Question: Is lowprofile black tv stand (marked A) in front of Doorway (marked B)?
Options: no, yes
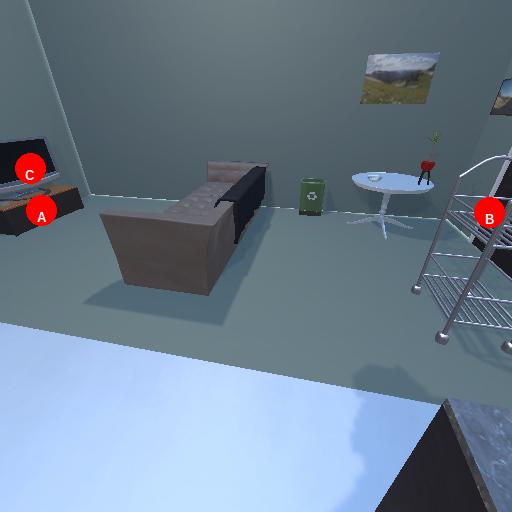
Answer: no